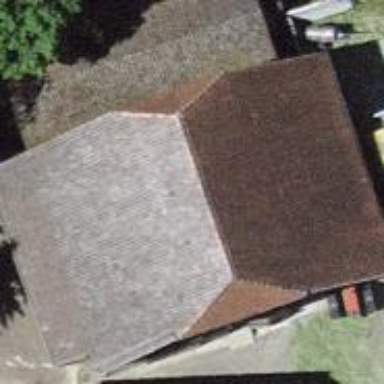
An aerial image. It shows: Rural barn.